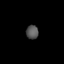
Tissue: lung
Cell type: Epithelial cells
Senescence score: 0.2212
Nuclear area (px): 166
Mean DAPI intensity: 85.054